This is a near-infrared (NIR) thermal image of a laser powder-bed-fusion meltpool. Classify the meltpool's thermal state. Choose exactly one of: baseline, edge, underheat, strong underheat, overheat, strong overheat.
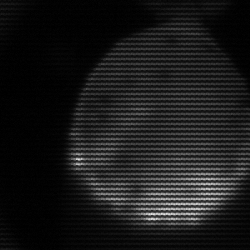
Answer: edge